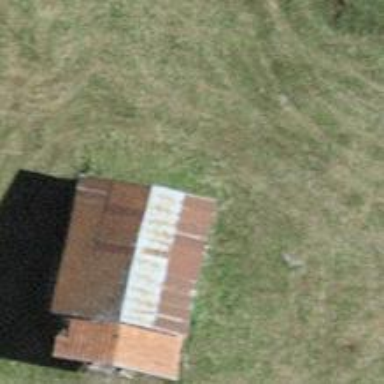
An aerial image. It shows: Rural barn.